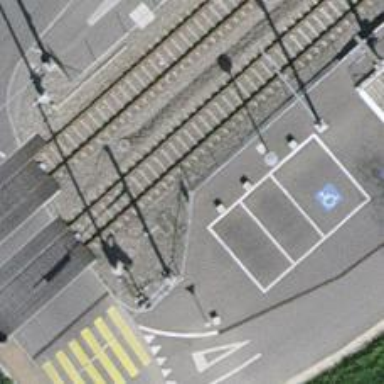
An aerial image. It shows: Guard rail.